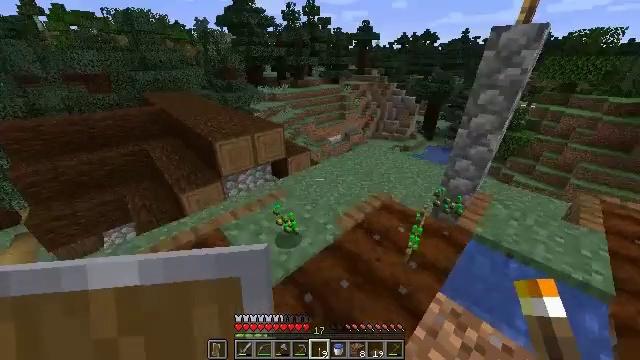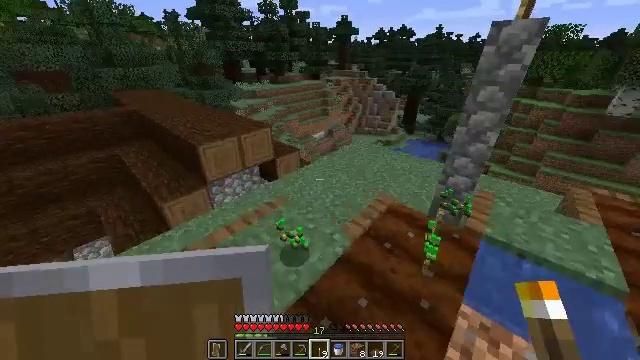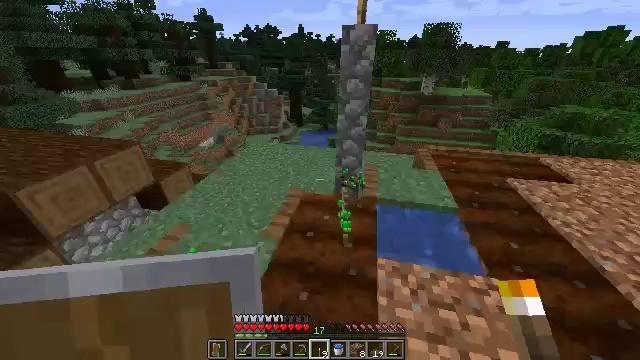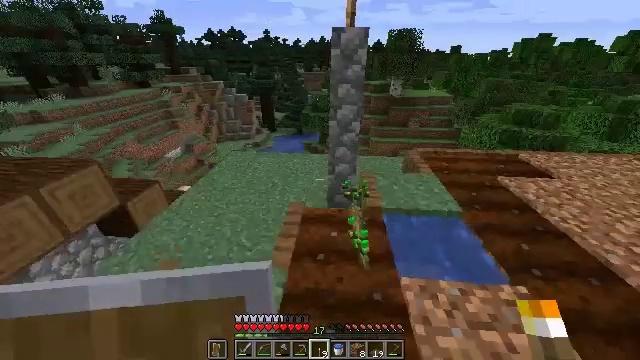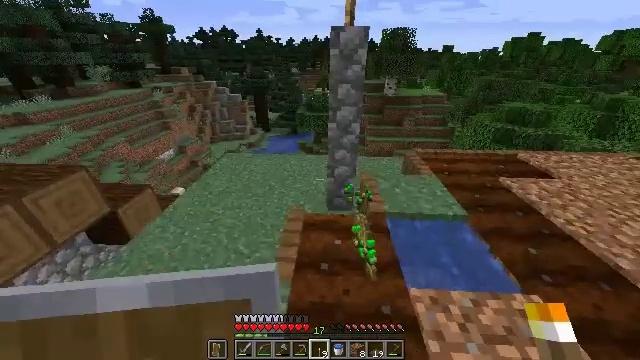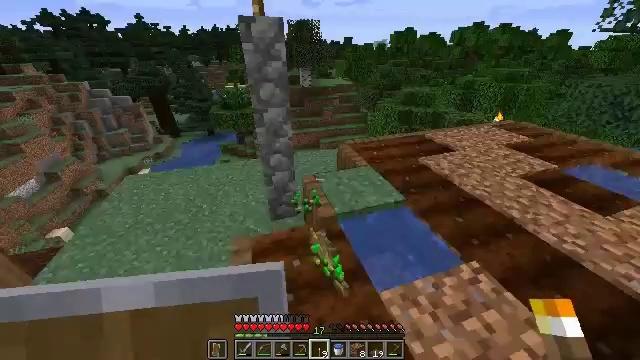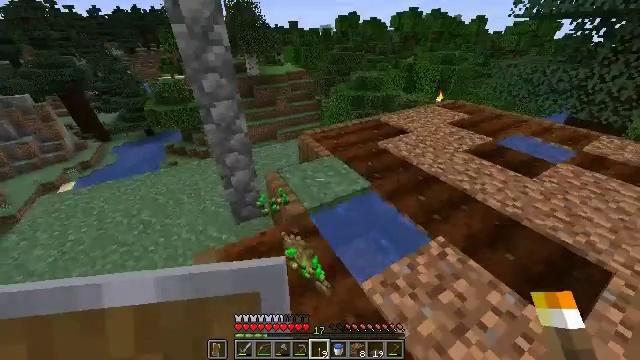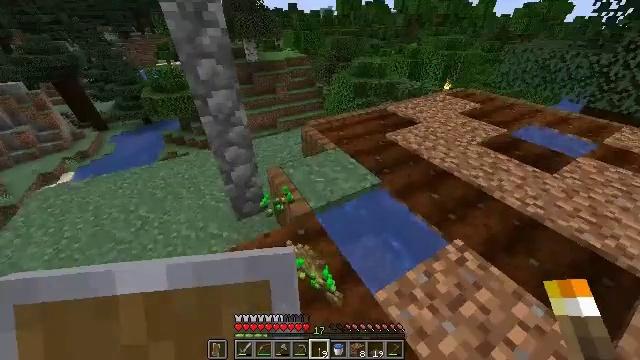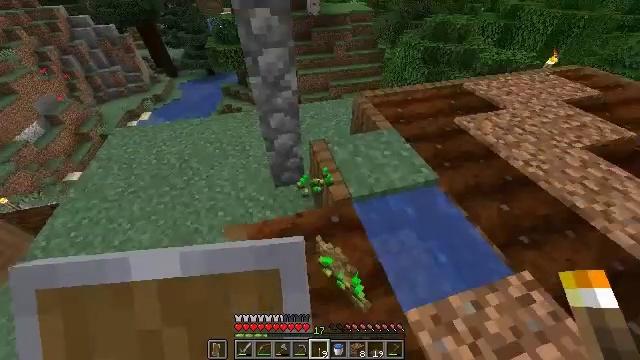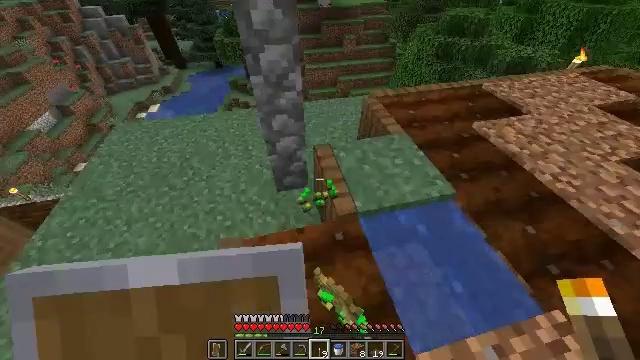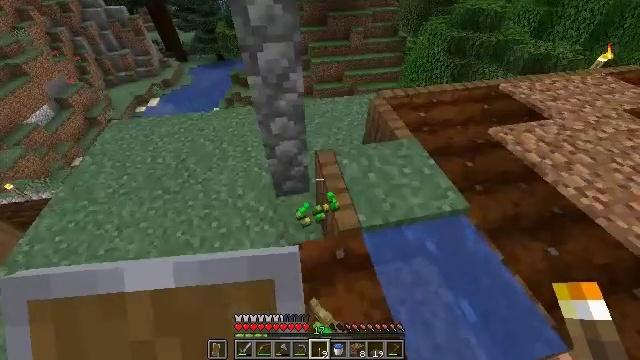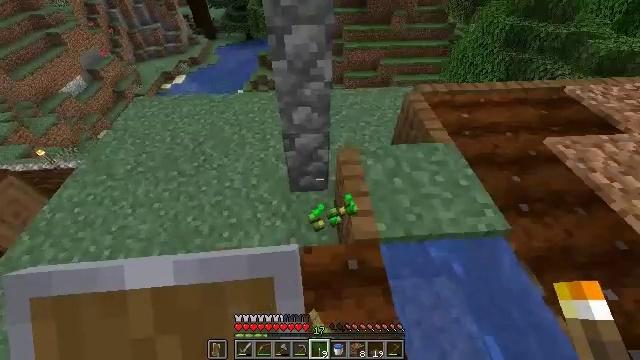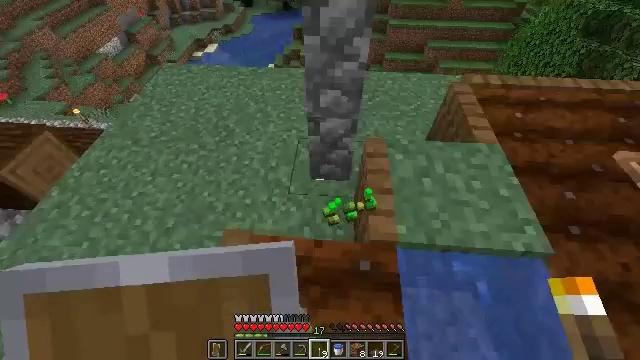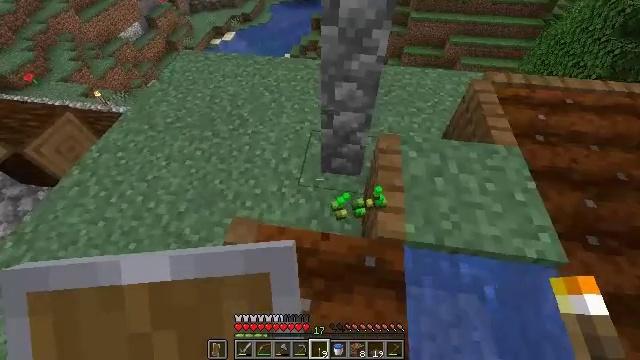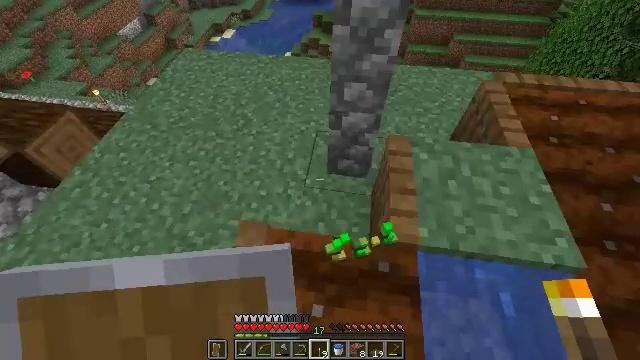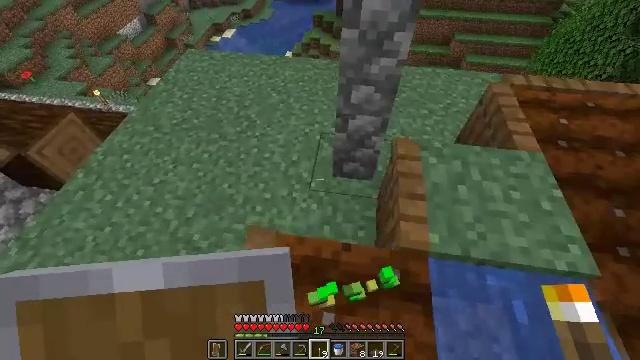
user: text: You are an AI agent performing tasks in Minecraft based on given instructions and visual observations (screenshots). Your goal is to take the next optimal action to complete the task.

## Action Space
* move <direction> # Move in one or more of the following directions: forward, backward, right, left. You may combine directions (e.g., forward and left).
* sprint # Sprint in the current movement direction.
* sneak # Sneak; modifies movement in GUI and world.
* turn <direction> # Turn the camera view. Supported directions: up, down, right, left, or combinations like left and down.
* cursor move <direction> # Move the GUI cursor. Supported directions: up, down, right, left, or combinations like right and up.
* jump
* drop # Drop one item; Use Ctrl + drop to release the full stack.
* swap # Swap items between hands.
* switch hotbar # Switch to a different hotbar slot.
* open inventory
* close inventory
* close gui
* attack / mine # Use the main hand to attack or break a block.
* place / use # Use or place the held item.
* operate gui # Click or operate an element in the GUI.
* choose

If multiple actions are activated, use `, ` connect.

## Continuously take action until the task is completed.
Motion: motion action
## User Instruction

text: Collect the spruce trapdoor from its position.
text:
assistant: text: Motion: move forward and move left, turn right
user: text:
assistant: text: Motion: move forward and move left, turn right
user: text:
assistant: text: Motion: move forward, turn right and up
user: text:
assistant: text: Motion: move forward, turn right
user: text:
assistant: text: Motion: move forward, turn right and down
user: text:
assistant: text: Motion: move forward, turn right and down
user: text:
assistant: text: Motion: move forward, turn down
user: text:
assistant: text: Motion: move forward, turn left and down
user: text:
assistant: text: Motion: turn left and down
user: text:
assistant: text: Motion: turn left
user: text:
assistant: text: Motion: turn left and down
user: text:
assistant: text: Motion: turn left and down
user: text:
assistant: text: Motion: turn left and down
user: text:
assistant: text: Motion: move left
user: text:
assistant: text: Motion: move forward and move left
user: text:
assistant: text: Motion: move forward and move left
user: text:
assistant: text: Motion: move forward and move left, turn right and up
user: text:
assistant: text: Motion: turn right and up
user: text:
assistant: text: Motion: turn right and up
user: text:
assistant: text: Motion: turn left and up
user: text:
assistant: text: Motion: no_op
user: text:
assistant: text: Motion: no_op
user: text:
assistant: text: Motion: no_op
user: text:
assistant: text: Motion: turn right
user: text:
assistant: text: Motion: turn right and down
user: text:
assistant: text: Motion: turn right and down
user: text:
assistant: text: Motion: no_op
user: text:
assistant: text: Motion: no_op
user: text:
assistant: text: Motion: turn right and down
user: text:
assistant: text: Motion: turn right and down